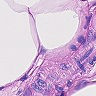
Metastatic tissue present: no